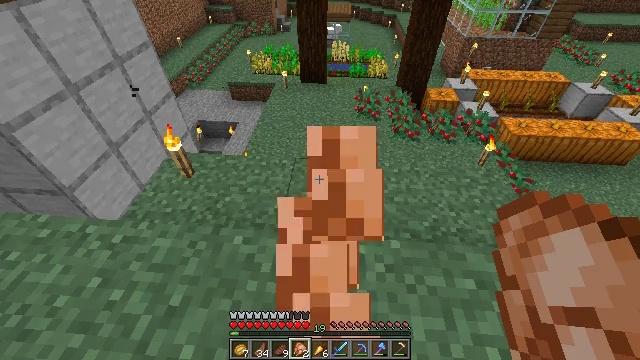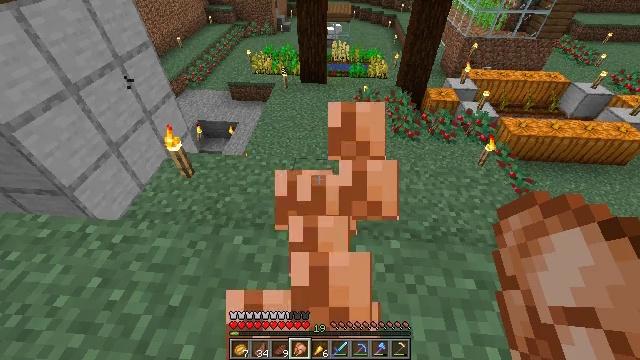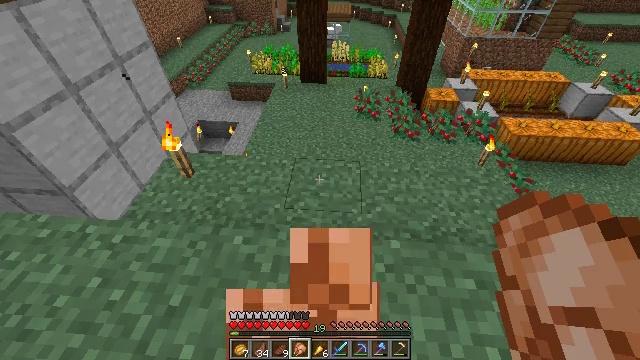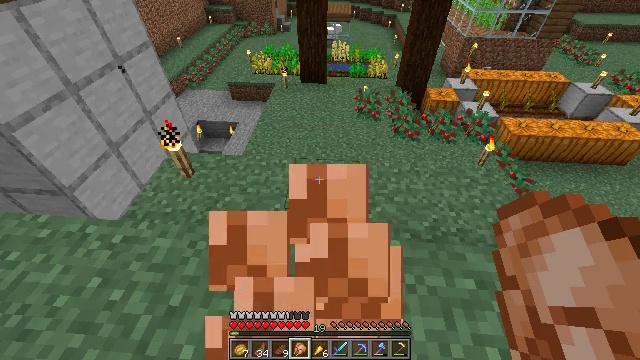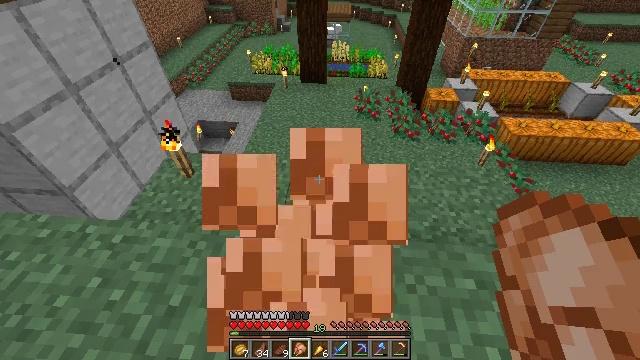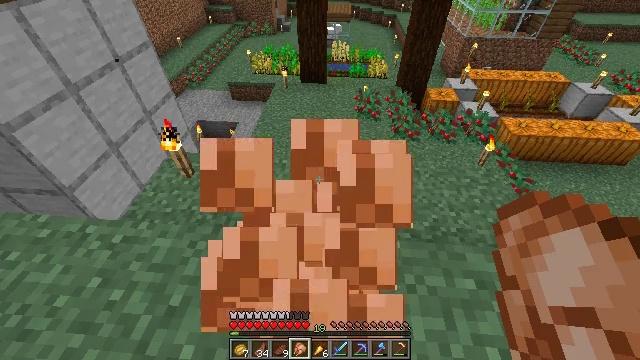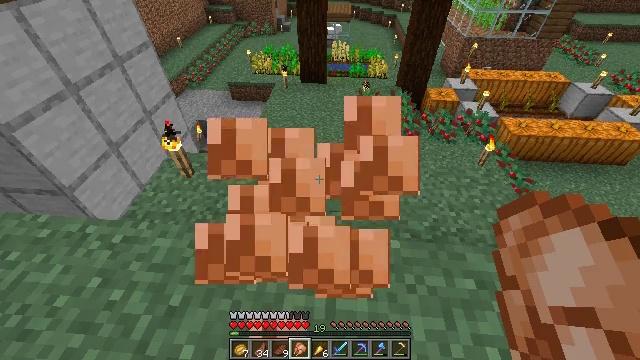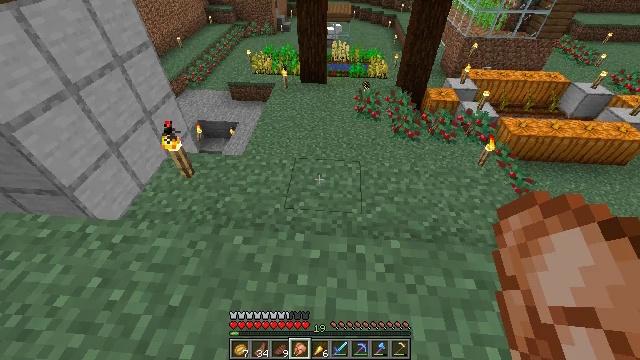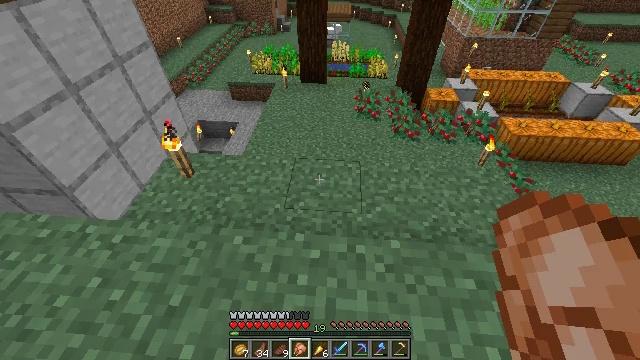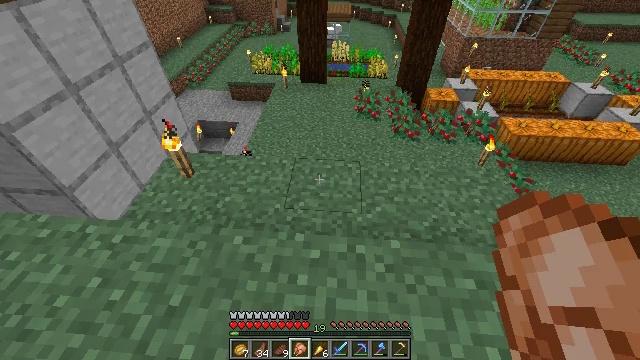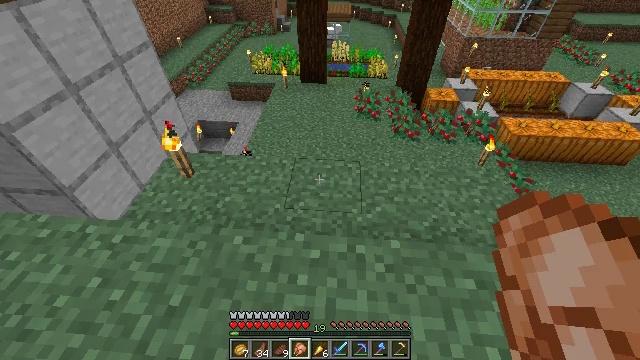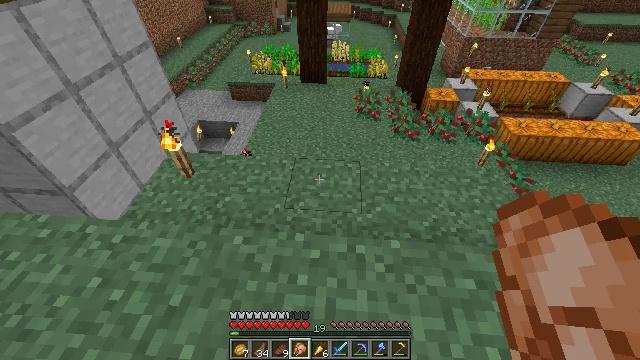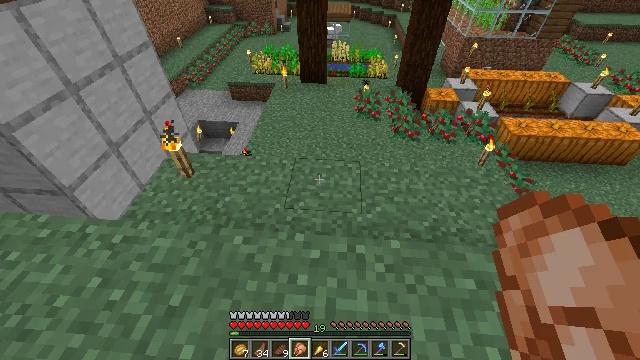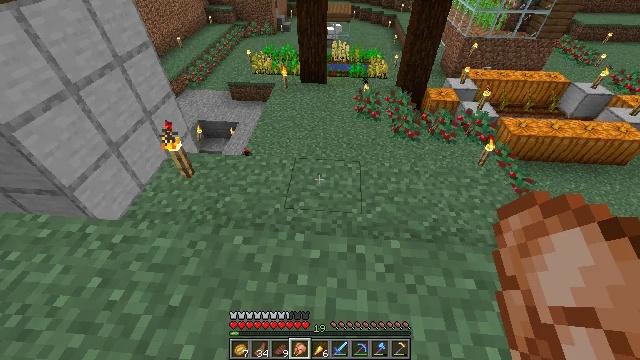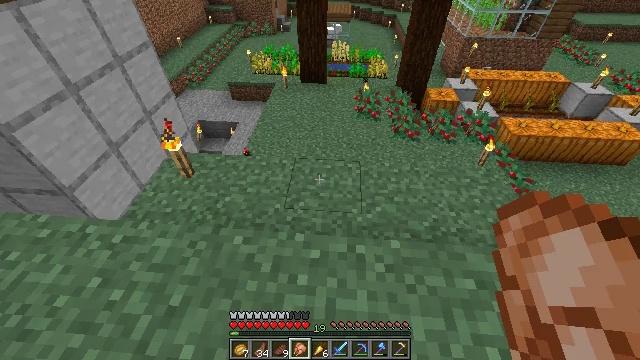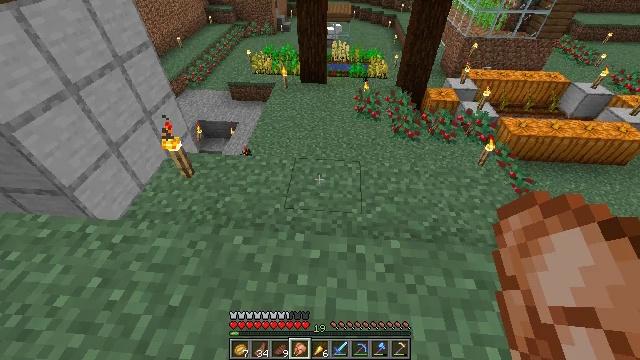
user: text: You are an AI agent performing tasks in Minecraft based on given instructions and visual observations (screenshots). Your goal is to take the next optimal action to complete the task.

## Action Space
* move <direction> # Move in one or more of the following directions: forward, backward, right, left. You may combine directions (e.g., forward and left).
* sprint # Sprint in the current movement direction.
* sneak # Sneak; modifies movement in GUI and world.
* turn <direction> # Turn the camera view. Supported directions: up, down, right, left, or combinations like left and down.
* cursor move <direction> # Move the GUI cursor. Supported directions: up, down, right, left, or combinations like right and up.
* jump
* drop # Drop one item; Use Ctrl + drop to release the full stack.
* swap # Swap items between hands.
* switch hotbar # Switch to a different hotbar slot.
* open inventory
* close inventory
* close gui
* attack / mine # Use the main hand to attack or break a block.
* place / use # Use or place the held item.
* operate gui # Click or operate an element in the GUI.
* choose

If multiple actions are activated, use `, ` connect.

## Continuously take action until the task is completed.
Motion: motion action
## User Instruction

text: Harvest wheat from the field.
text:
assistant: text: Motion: use / place
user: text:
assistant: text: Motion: use / place
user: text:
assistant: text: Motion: use / place
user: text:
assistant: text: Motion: use / place
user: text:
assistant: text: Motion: use / place
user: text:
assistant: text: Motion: use / place
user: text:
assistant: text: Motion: use / place
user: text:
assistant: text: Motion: use / place
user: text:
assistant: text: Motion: use / place
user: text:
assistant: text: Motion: use / place
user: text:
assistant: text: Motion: use / place
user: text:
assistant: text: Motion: use / place
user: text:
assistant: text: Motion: use / place
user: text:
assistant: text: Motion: use / place
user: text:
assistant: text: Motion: use / place
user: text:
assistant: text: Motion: use / place
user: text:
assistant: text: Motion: move forward, use / place
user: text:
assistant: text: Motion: move forward, use / place
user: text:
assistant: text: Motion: move forward
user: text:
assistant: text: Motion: move forward
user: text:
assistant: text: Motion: move forward
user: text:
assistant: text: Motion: move forward, turn left
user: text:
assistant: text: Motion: move forward, turn left
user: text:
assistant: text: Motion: move forward, sprint, turn left and up
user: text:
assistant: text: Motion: move forward, sprint, turn left
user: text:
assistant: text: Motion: move forward, sprint
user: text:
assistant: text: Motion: move forward, sprint
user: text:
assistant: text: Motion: move forward
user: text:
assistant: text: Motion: move forward
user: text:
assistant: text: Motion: move forward